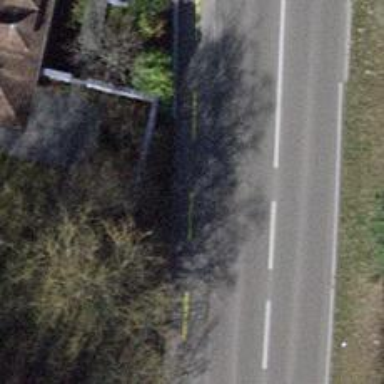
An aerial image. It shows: Sidewalk.